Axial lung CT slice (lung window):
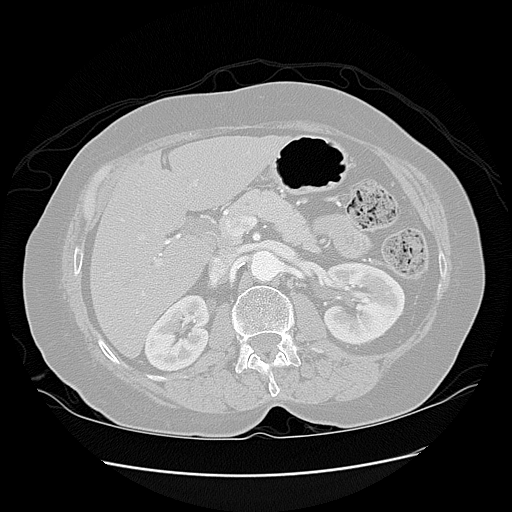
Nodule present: no